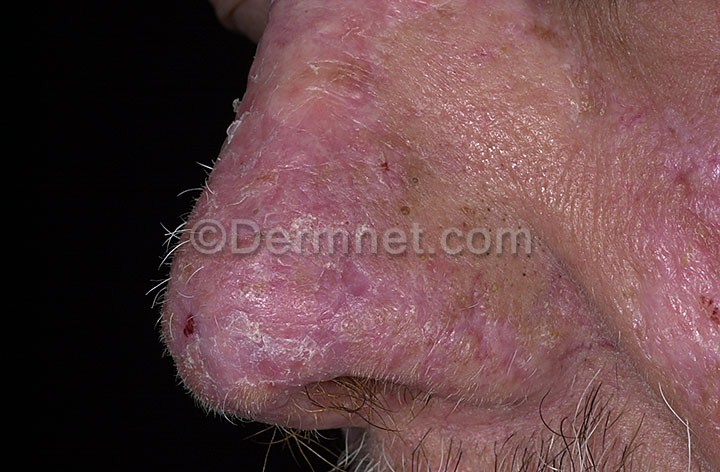
Disease: Lupus and other Connective Tissue diseases